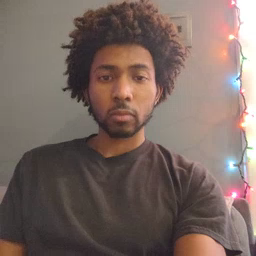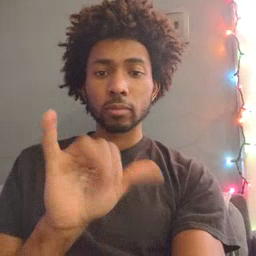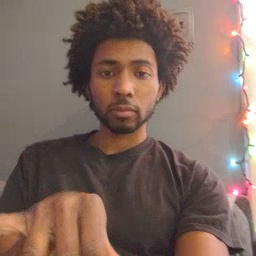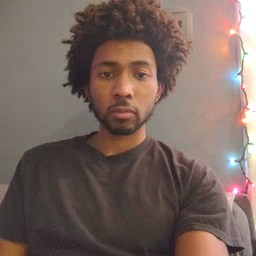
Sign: that